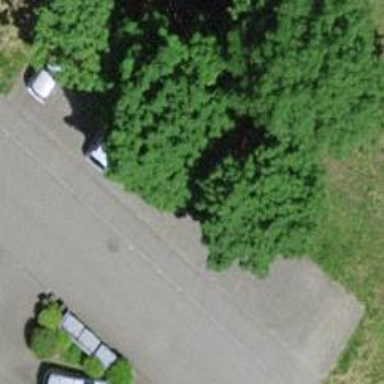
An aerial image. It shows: Parking available on the street side.